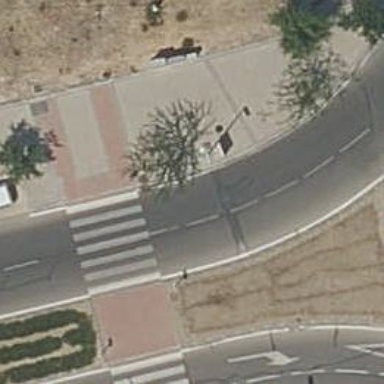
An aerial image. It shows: Zebra crossing on the road.